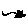
Label: cat